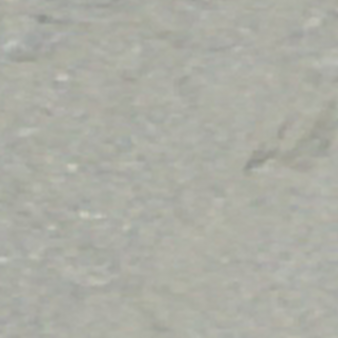
Label: other